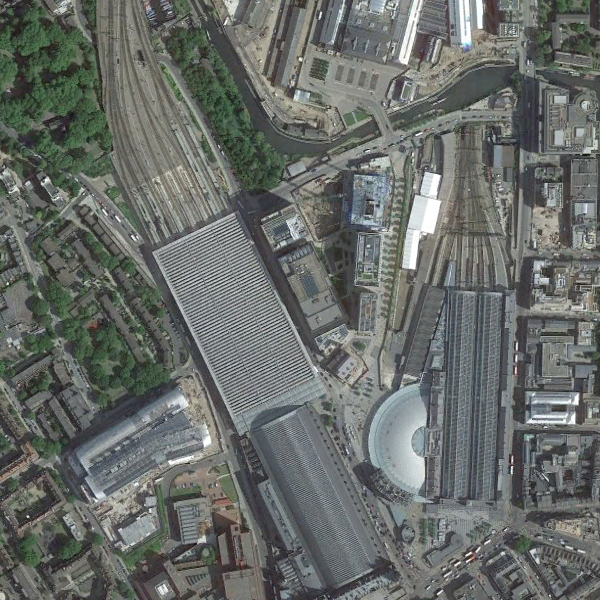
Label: RailwayStation